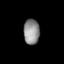
Tissue: lung
Cell type: Endothelial cells
Senescence score: 0.5457
Nuclear area (px): 391
Mean DAPI intensity: 144.171